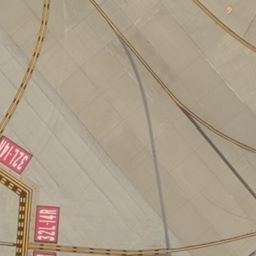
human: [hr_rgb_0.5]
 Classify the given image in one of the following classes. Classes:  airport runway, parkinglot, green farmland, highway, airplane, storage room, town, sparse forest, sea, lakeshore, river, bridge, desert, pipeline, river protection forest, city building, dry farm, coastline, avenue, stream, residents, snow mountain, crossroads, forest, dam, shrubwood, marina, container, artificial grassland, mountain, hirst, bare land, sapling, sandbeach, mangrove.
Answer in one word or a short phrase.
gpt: airport runway